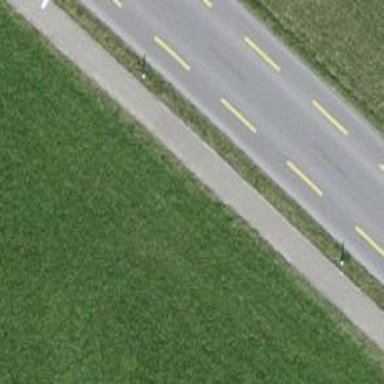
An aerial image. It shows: Footway along the road.